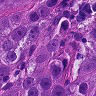
Metastatic tissue present: yes